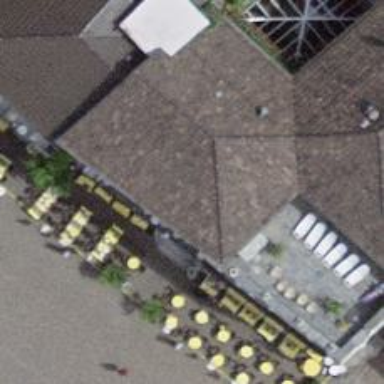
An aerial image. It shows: Hotel offering tourism services.